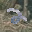
Label: 2